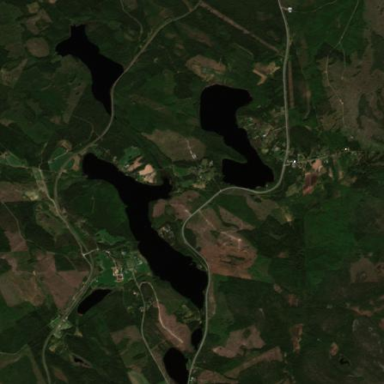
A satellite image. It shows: Serene lake surrounded by nature.